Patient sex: F
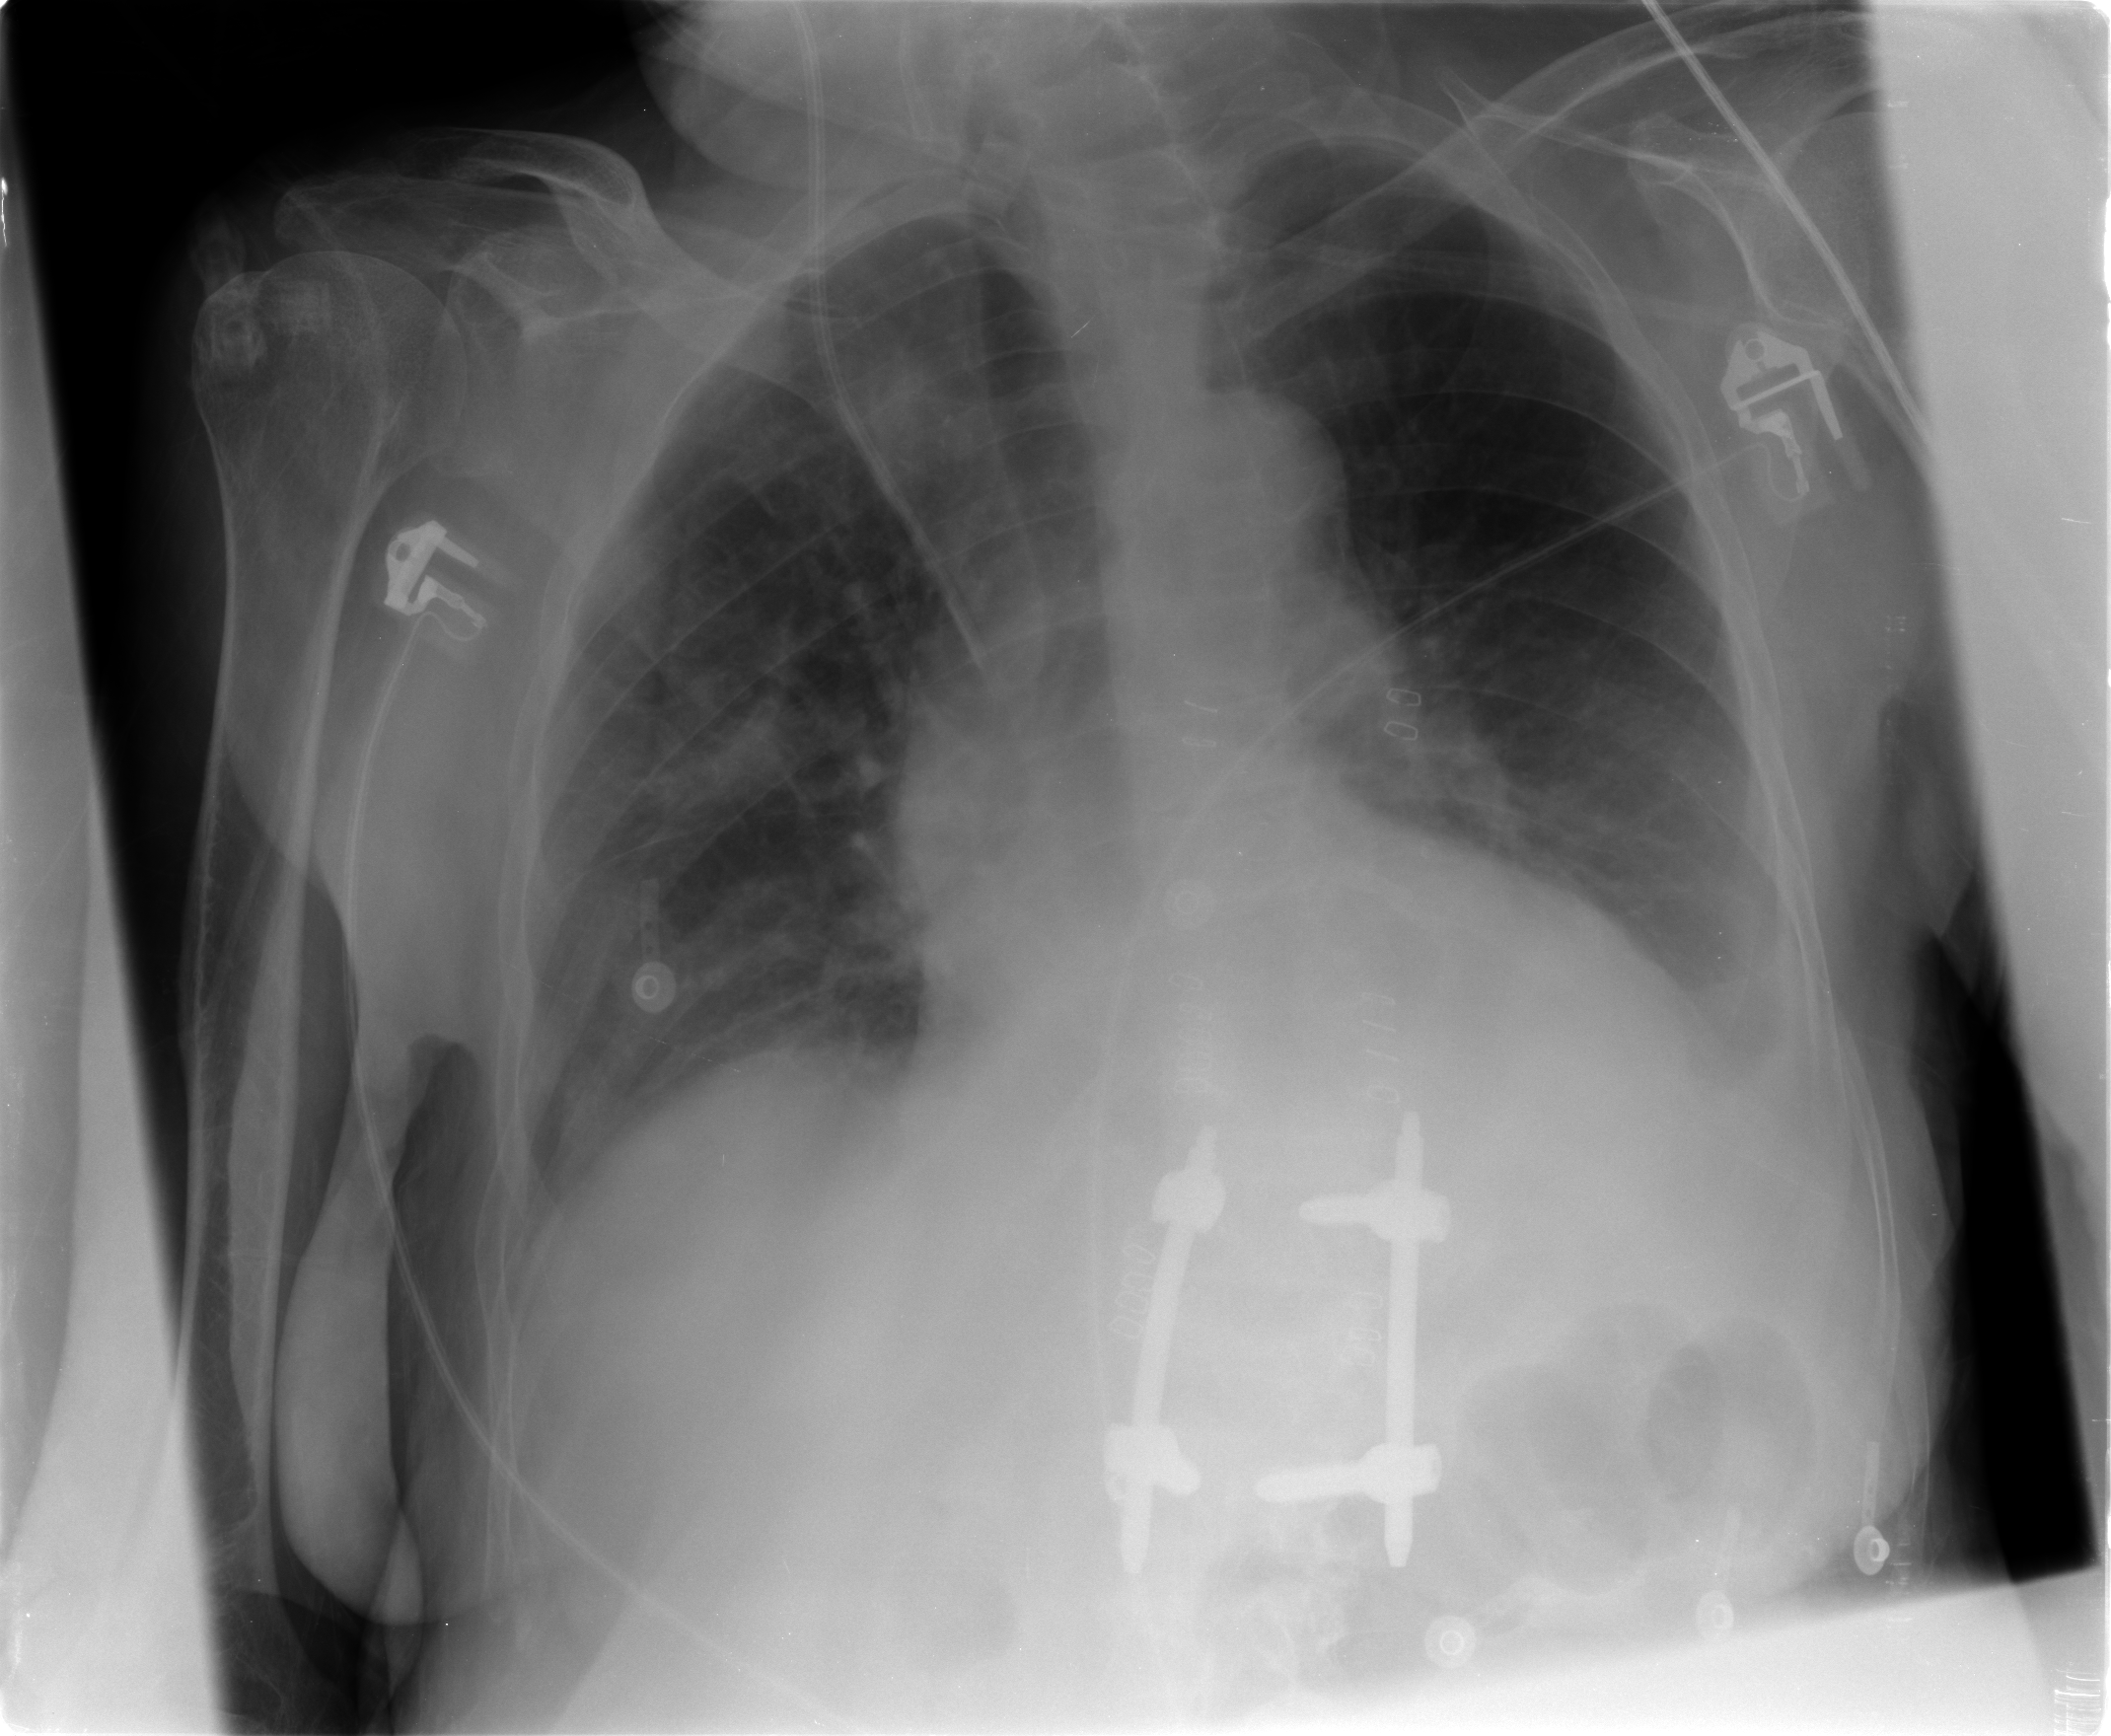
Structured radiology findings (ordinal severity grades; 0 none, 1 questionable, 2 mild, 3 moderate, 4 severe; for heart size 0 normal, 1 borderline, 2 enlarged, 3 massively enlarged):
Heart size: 2
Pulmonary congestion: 2
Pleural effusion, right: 1
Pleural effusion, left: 2
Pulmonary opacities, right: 1
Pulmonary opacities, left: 0
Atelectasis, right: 2
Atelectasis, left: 2